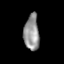
Tissue: lung
Cell type: Epithelial cells
Senescence score: 0.1353
Nuclear area (px): 537
Mean DAPI intensity: 146.961